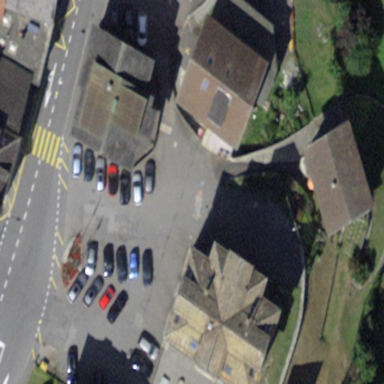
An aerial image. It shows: School building.